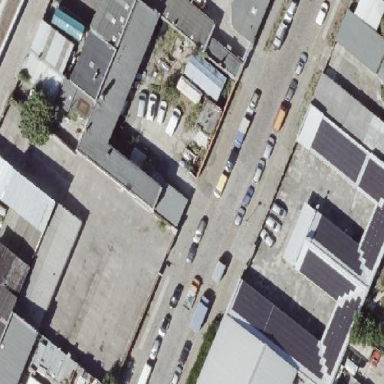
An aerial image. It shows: Industrial building with flat roof.